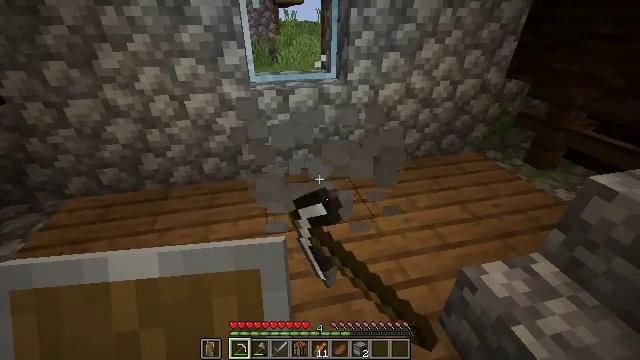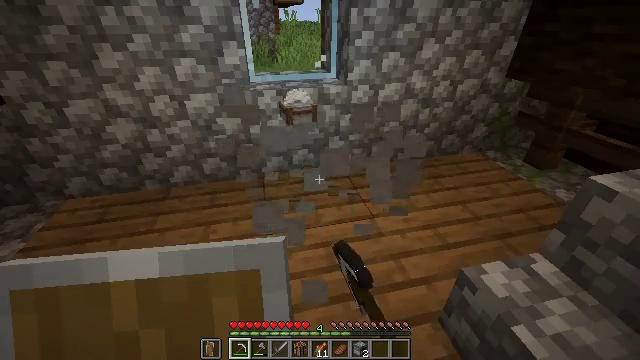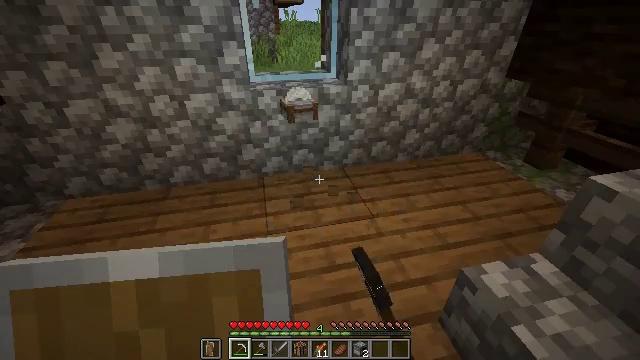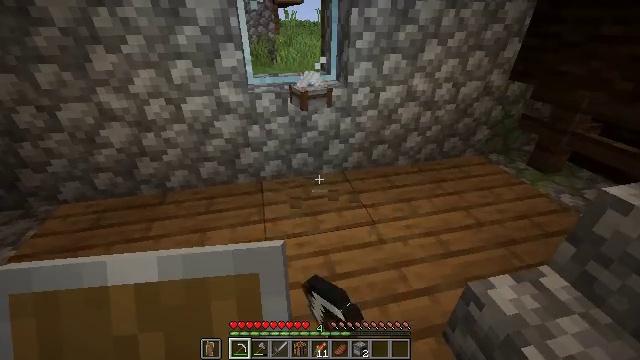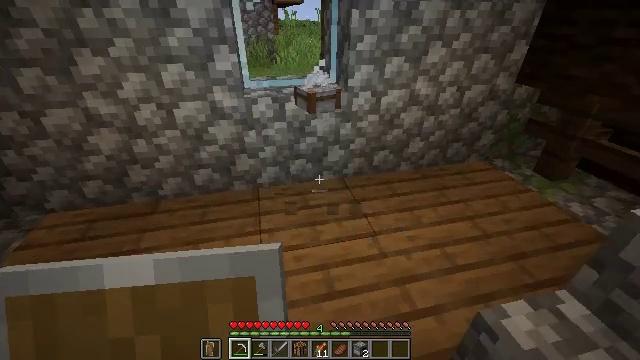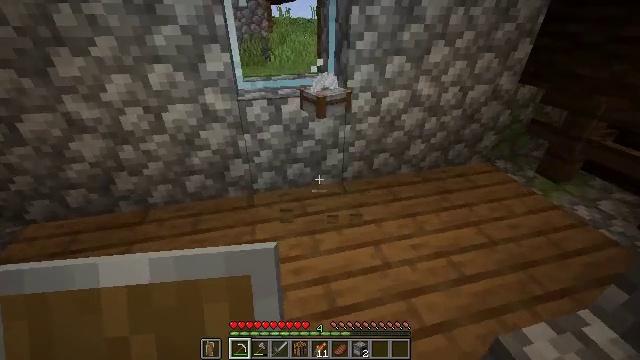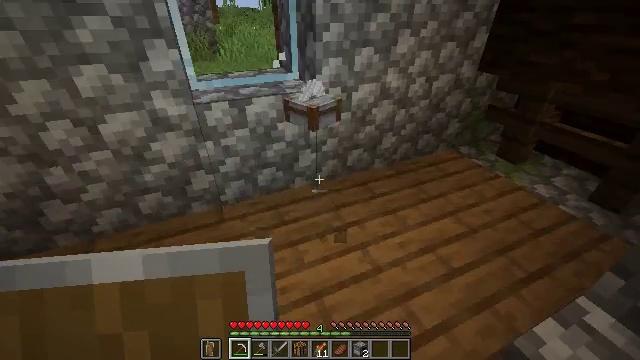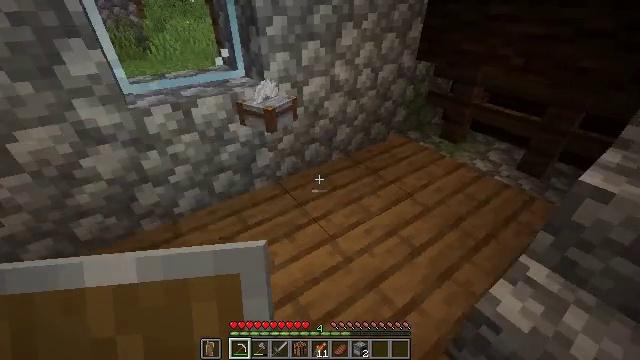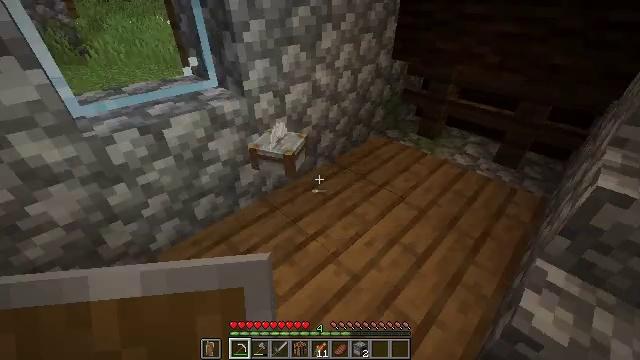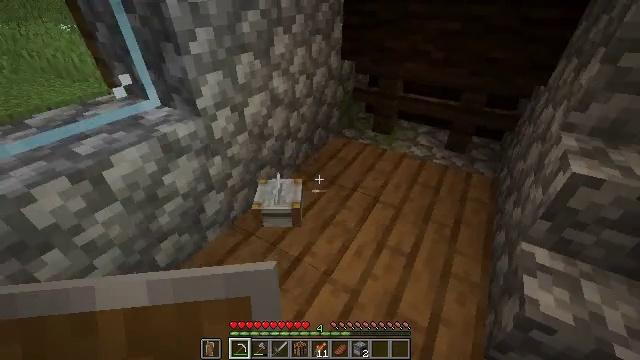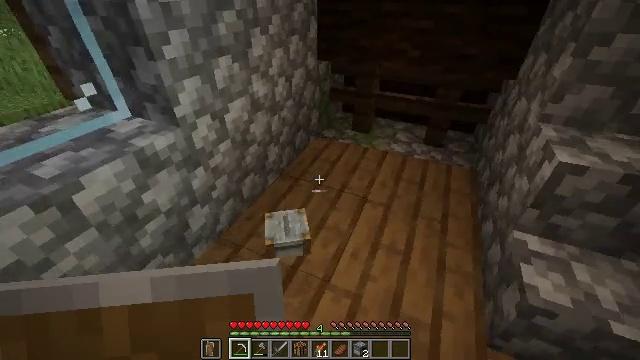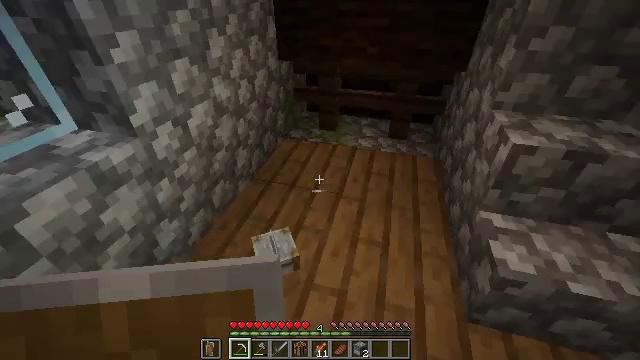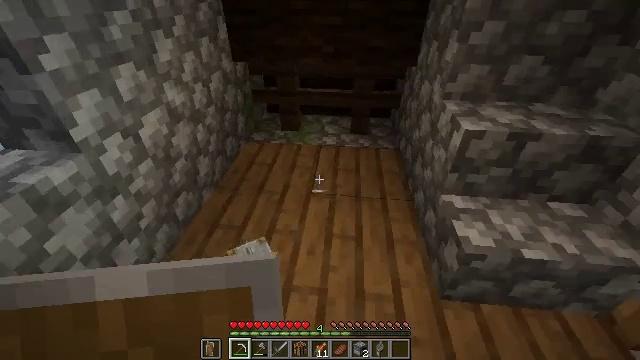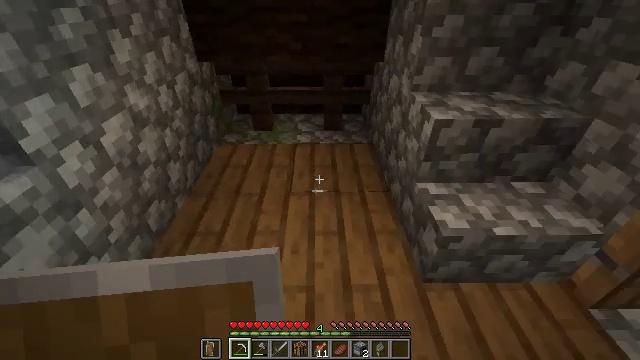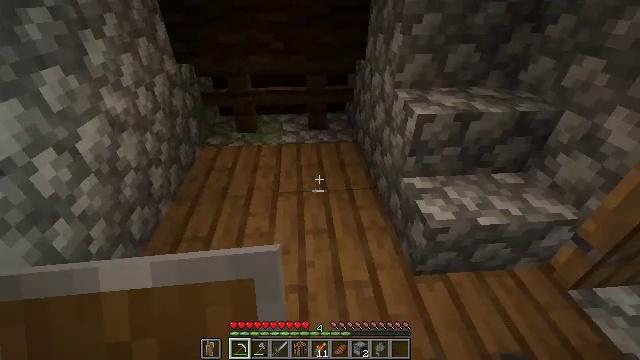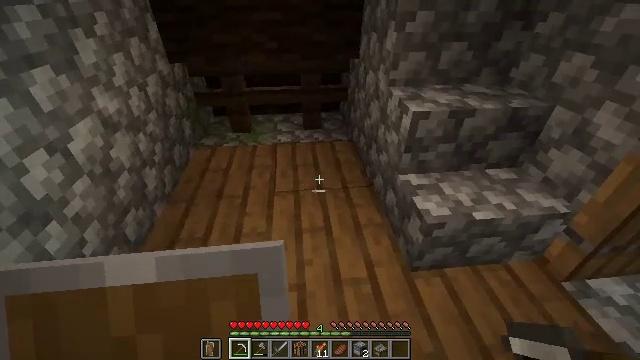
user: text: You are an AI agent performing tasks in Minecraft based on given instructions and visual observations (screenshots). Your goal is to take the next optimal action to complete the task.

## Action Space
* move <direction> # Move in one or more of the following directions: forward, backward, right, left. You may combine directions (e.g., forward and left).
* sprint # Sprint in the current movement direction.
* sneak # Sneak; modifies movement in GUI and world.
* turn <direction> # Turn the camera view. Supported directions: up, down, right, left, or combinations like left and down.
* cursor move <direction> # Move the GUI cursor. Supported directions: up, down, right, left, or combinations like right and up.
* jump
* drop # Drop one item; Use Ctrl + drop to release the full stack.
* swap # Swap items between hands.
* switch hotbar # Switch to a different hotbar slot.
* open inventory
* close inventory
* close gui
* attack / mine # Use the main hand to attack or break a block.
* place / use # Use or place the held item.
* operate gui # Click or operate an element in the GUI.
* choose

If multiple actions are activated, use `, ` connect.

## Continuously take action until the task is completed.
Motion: motion action
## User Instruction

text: Gather sweet berries from the bush.
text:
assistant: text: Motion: attack / mine
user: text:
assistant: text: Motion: attack / mine
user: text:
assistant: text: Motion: move forward
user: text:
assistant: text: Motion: move forward
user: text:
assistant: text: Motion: move forward and move left, turn right
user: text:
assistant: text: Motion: move forward and move left, turn right and down
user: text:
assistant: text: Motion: move forward and move left, turn right and down
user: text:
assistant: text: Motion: move forward and move left, turn right
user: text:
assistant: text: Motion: move forward and move left, turn right
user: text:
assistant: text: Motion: turn right
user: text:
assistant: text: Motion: turn right
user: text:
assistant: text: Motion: turn right
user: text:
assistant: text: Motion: turn right
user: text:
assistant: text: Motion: turn right
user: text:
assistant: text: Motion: turn right
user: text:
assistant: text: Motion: no_op
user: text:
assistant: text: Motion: no_op
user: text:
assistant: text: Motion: no_op
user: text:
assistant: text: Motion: turn right and up
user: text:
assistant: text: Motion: turn right and up
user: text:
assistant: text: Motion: turn right and up
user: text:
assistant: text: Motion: turn right and up
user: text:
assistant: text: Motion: no_op
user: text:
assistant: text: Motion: no_op
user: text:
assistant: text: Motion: no_op
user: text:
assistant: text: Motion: no_op
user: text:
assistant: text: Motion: turn right and up
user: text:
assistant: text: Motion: turn right and up
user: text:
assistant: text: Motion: turn up
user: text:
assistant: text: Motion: turn up